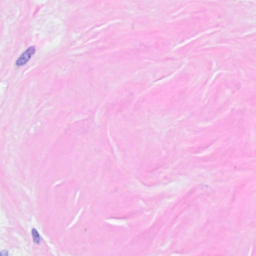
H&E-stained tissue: Breast